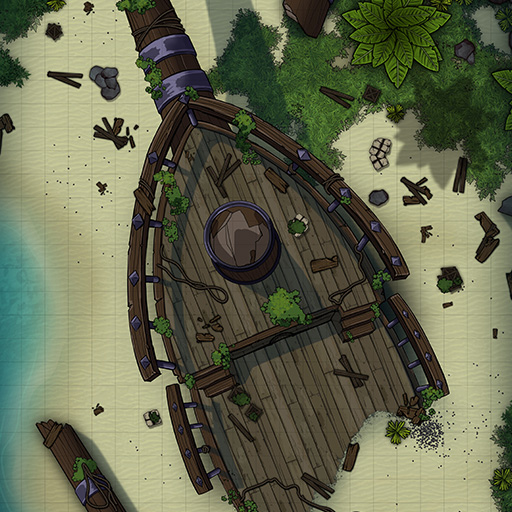
A D&D Grid Map beach with front half of a boat ship (Shipwreck Map)